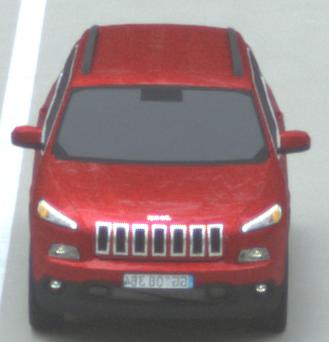
Make: Jeep
Model: Cherokee 3.2 V6 Pentastar
Detailed model: Cherokee (KL)
Model produced from: 2014/07
Model produced until: 2015/07
Doors: 5
Color: red
Road condition: dry road
Daytime: morning or afternoon
Contrast: low contrast